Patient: sex M, age 32
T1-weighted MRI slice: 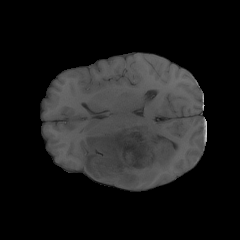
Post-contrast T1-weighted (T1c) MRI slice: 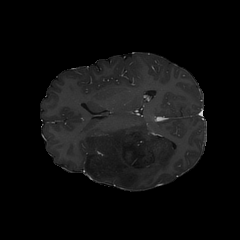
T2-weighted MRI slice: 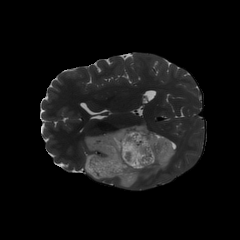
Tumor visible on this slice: yes
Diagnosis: Astrocytoma, IDH-mutant
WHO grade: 2